Aerial crown-view tile of a tropical tree (Barro Colorado Island, Panama), acquired 20250915:
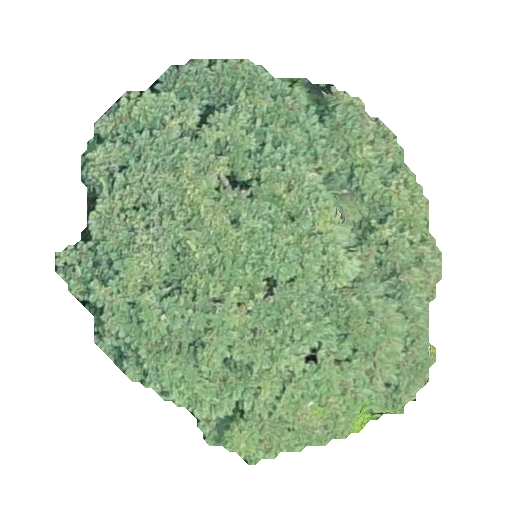
Species: Jacaranda copaia
GBIF accepted scientific name: Jacaranda copaia
Crown area: 161.55 m²